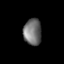
Tissue: lung
Cell type: Epithelial cells
Senescence score: 0.1929
Nuclear area (px): 467
Mean DAPI intensity: 111.829